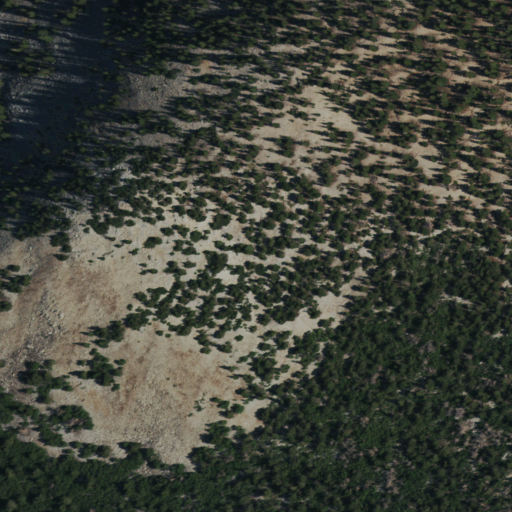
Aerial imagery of mountain in Nevada named Buck Mountain containing evergreen forest, shrub, and deciduous forest